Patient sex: F
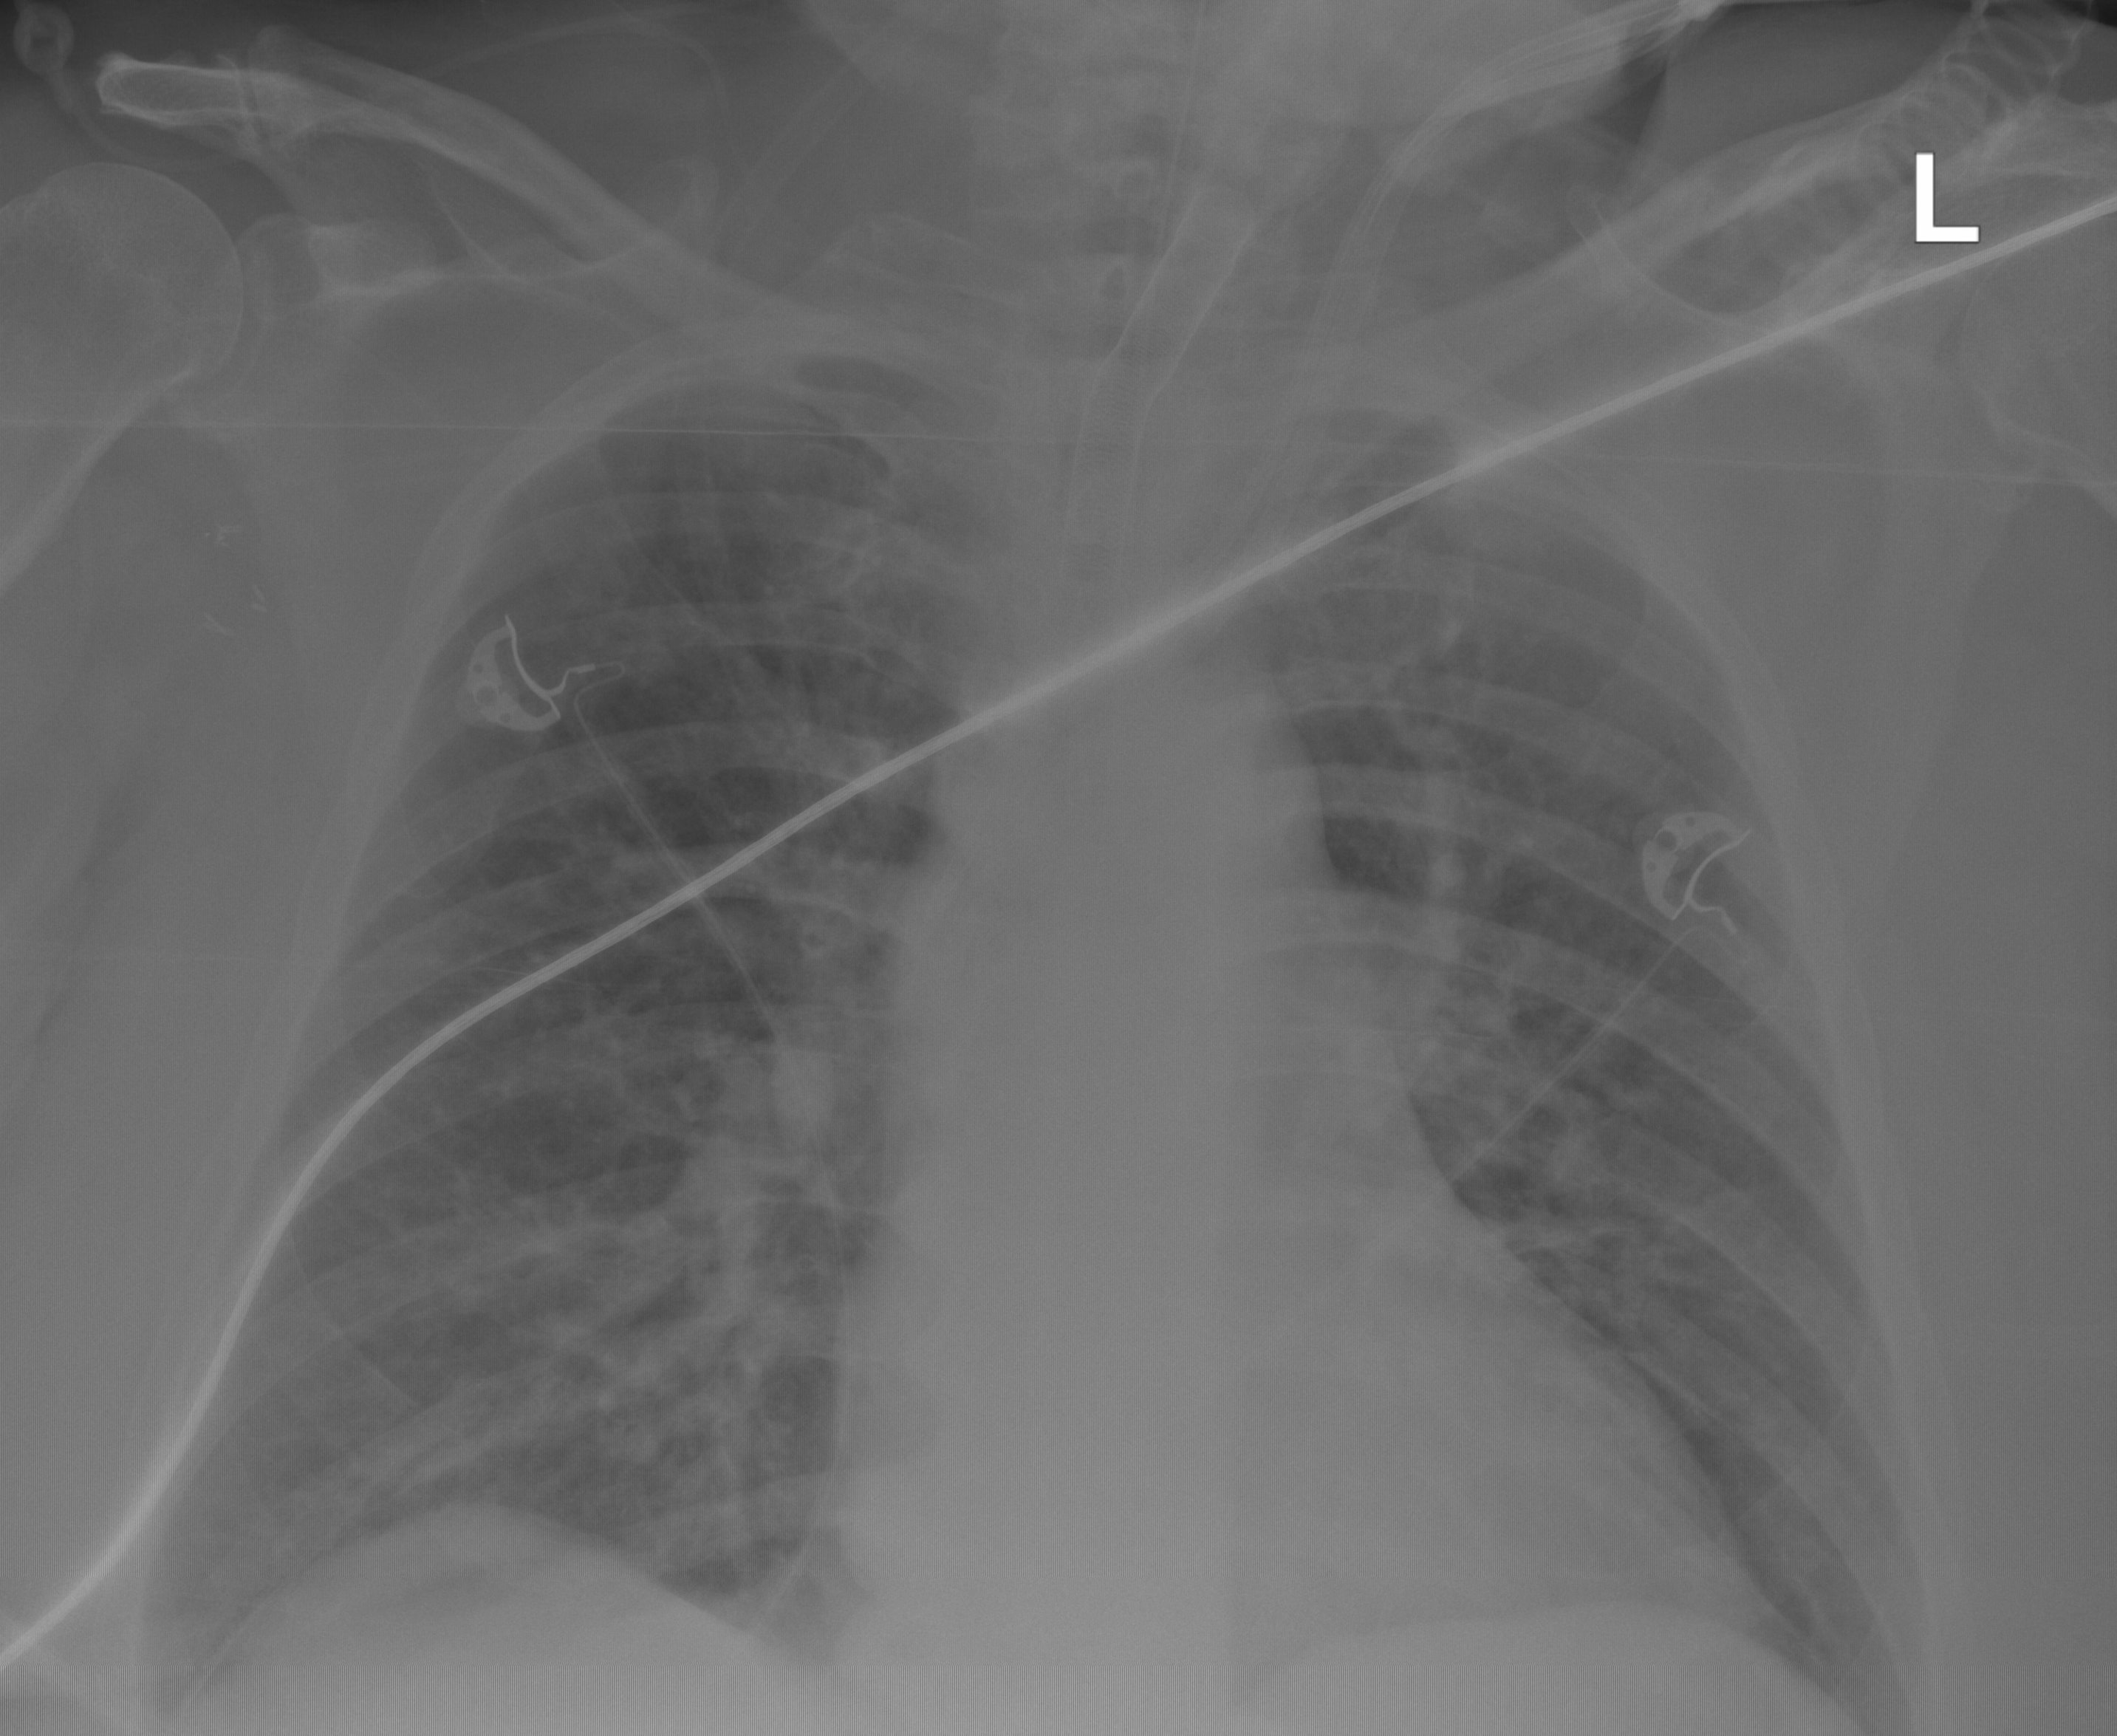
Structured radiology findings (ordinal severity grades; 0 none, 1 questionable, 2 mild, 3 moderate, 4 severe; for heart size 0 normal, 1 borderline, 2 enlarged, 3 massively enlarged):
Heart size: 0
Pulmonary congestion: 0
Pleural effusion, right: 1
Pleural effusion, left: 0
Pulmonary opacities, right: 0
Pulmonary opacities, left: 0
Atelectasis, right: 1
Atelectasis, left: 1